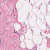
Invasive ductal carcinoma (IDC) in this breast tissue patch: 0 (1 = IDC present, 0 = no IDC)